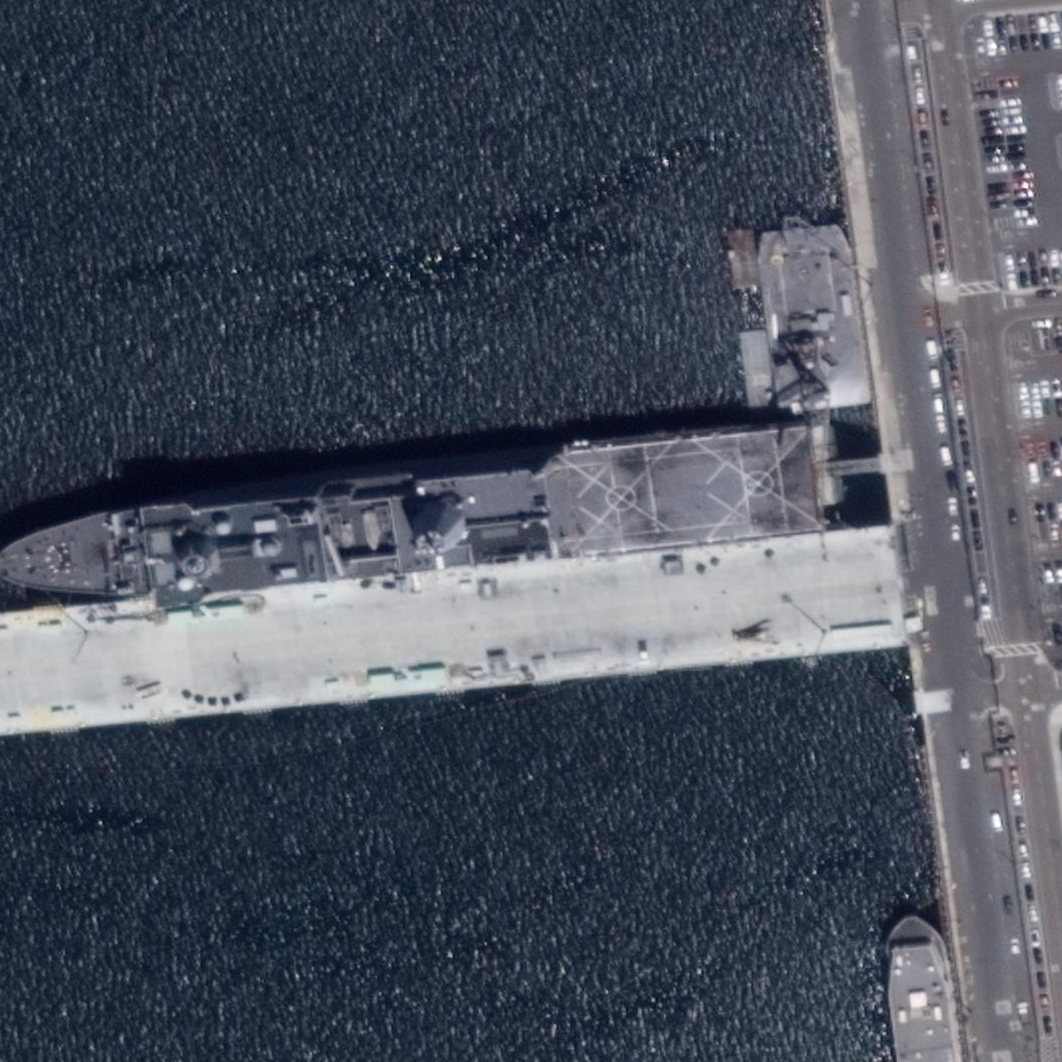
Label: combat